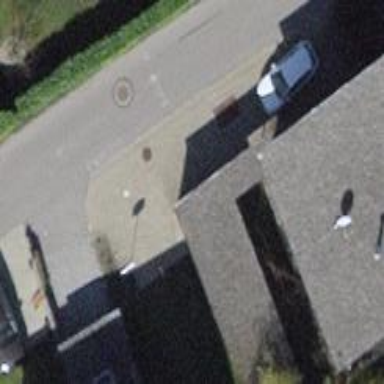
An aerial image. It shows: View of roof of building.